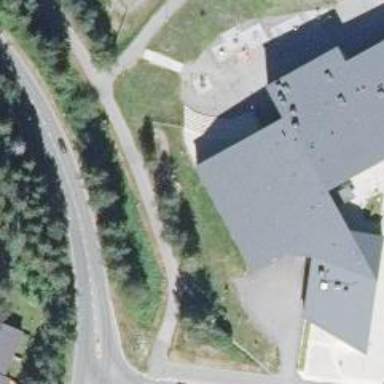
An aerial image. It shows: Kindergarten.